Question: I can't seem to enable padding on the horizontal 'BarChart' in <URL>... Like on the screenshot below..the word commentary is cut off..even on tablets, both orientations e.t.c

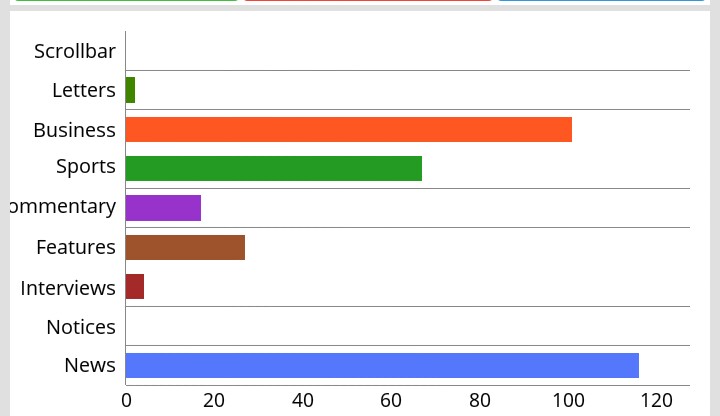
Answer: Have a look at the <URL> of the MPAndroidChart library.
There you find a method called 'setExtraOffsets(float left, float top, float right, float bottom)' that allows to set additional offsets (as you require) for the chart.